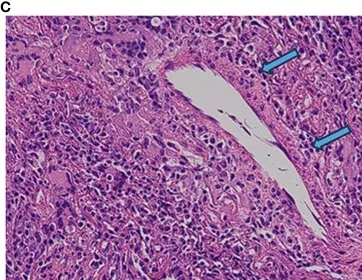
Renal histopathology. While the labels in. Refer to plasma cell infiltration and typical multinuclear giant cells in lung pathology.
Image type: pathology (h&e)